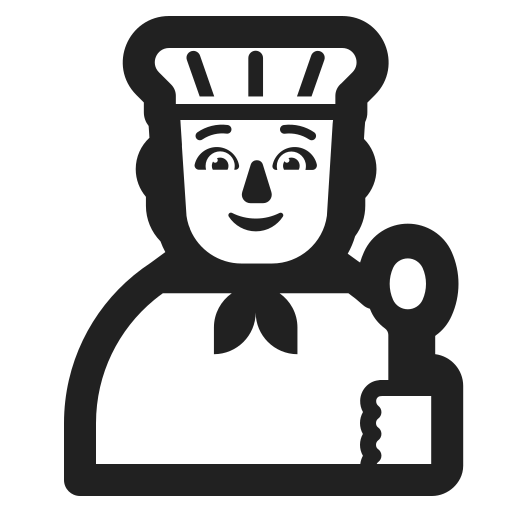
cook high contrast default